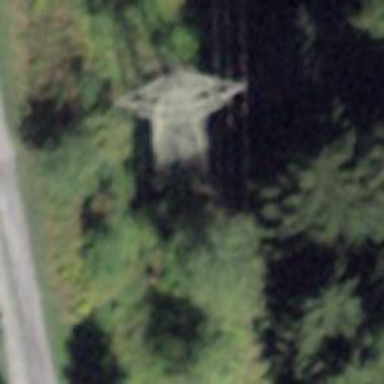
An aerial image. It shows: Power line in the image.